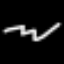
Label: squiggle